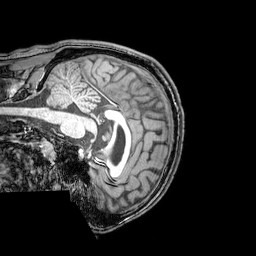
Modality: T1w
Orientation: sagittal
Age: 23
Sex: male
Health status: healthy
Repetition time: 0.081 s
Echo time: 0.037 s